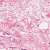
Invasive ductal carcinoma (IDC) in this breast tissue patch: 0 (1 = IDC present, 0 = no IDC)